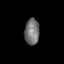
Tissue: skin
Cell type: Epithelial cells
Senescence score: 0.2821
Nuclear area (px): 376
Mean DAPI intensity: 114.761